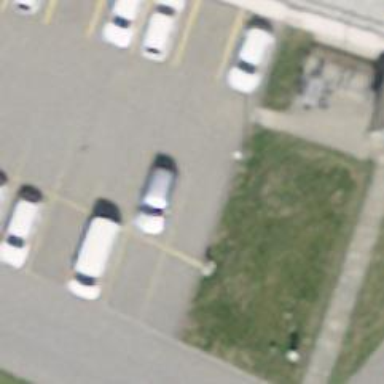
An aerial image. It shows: Charging station.